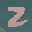
Label: 2